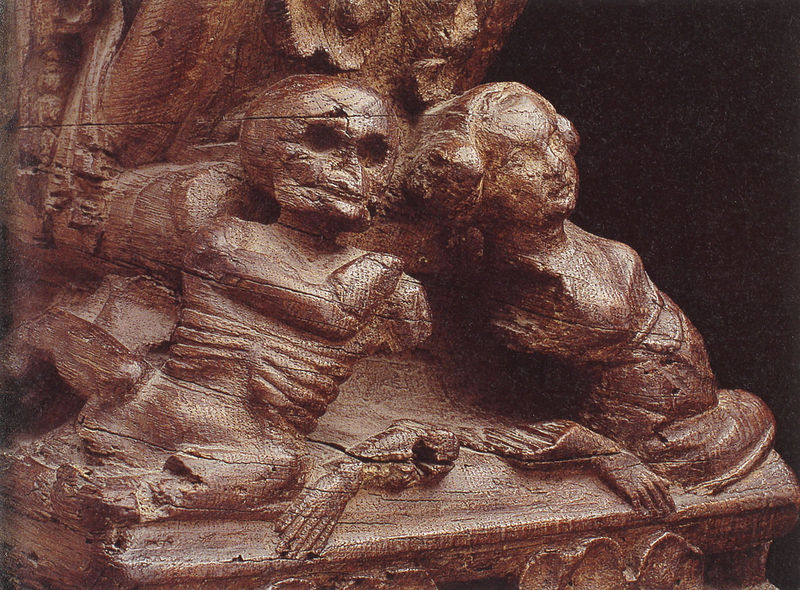
Titel: Kölner Dom, Chorgestühl
Standort: Köln, Dom (EU - D - NRW)
Schlagwörter: hand, mädchen, brust, finger, frau, holz, arme, schädel, sockel, tod, tot, paar, skulptur, risse, detail, vanitas, rippen, augenhöhlen, allegorie, schnitzerei, leben, skelett, hunger, geschnitzt, gerippe, bauplastik, fasern, holzschnitzerei, schöne, frau geschnitzt